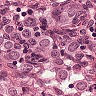
Metastatic tissue present: yes